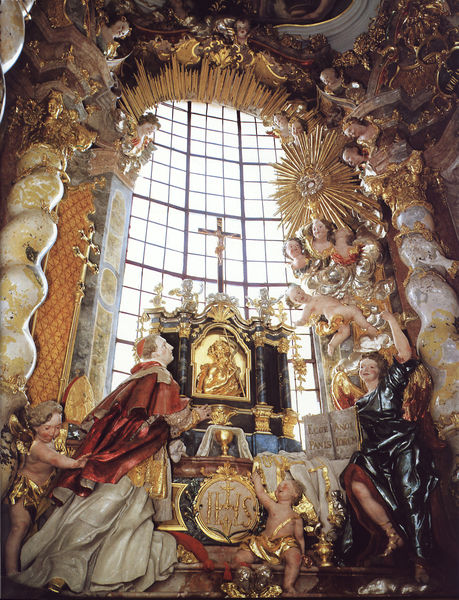
Titel: Altar und Kapelle des hl. Norbert von Xanten aus der Kirche St. Margarethe in Osterhofen
Künstler: Egid Quirin Asam
Standort: Osterhofen-Altenmarkt, ehem. Prämonstratenser-Klosterkirche St. Margareta (kath. Pfarrkirche) (EU - D - Bayern)
Schlagwörter: blau, weiß, wolken, bunt, fenster, glas, licht, marmor, schwarz, säule, säulen, dach, rot, tuch, barock, stein, bild, kirche, gold, kelch, reich, decke, rokkoko, rokoko, kinder, engel, krug, putte, putto, relief, bogen, stab, figuren, bischof, church, papst, stuck, foto, fotografie, bögen, buch, medaillon, kreuz, dom, strahlen, groß, kardinal, münster, gedreht, altar, kathedrale, kapitell, lichtstrahlen, schein, üppig, nimbus, glasfenster, angel, hostie, monstranz, priester, kapelle, kruzifix, heiliger, pokal, anbeten, verehrung, prunk, putten, maria, gloriole, pute, putti, cross, altarbild, erlösung, ausstattung, heiliger geist, strahlenkranz, christ, gewaltig, ihs, fold, christian, joseph, jahwe, strahln, jhs, kirchengemälde, alatar, zimborium, manbetung